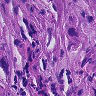
Metastatic tissue present: yes